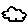
Label: cloud